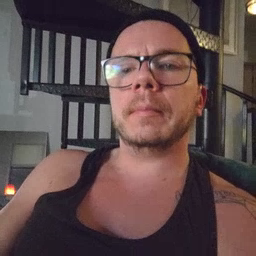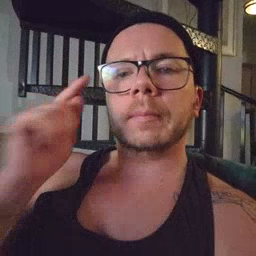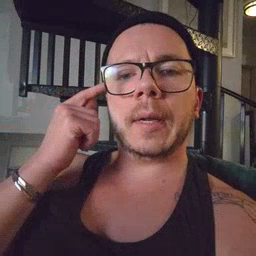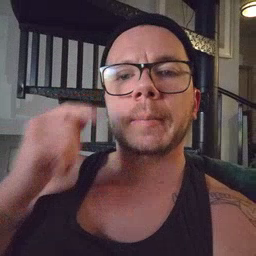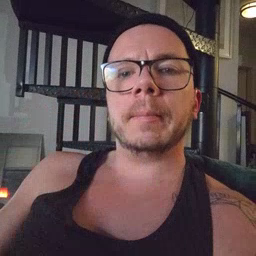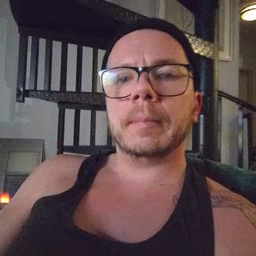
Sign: penny